Question: ## TL;DR
I have <URL> installed on Windows Server R2 64-bit machine with 8 GB of RAM. By default, JVM seems to be using ~256 MB of memory. Since I have some pretty big files for indexing with it, sometimes I get Java heap space OutOfMemoryError.
How should I increase the memory size available to Solr?
## More details
Most of the <URL>.
Few things I tried:
- '/Bitnami/solr-4.5.0-0/scripts/setenv.bat''set JAVA_OPTS="%JAVA_OPTS% -XX:MaxPermSize=1024m -Xms1024 -Xmx1024m"'- '/Bitnami/solr-4.5.0-0/scripts/serviceinstall.bat''JvmOptions'<URL>- '/Bitnami/solr-4.5.0-0/serviceinstall.bat REMOVE''serviceinstall.bat INSTALL'
Below is Solr's Dashboard screenshot.

Any idea?
## Update 1
There's a 'serviceinstall.bat' file in '/Bitnami/solr-4.5.0-0/apache-solr/scripts/' which contains Jvm options which I tried modifying but failed to get the expected result. Here's that line from the file (added line breaks for better display):
'''
"D:\BitNami\solr-4.5.0-0/apache-solr\scripts\prunsrv.exe" //IS//solrJetty
--DisplayName="solrJetty"
--Install="D:\BitNami\solr-4.5.0-0/apache-solr\scripts\prunsrv.exe"
--LogPath="D:\BitNami\solr-4.5.0-0/apache-solr\logs"
--LogLevel=Debug
--StdOutput=auto
--StdError=auto
--StartMode=Java
--StopMode=Java
--Jvm=auto
++JvmOptions=-DSTOP.PORT=8079
++JvmOptions=-DSTOP.KEY=s3crEt
++JvmOptions=-Djetty.home="D:\BitNami\solr-4.5.0-0/apache-solr"
++JvmOptions=-Dsolr.solr.home="D:\BitNami\solr-4.5.0-0/apache-solr/solr"
--Jvm=auto
++JvmOptions=-Djetty.logs="D:\BitNami\solr-4.5.0-0/apache-solr\logs"
--JavaHome="D:\BitNami\solr-4.5.0-0\java"
++JvmOptions=-XX:MaxPermSize=128M
--Classpath="D:\BitNami\solr-4.5.0-0/apache-solr\lib\*";"D:\BitNami\solr-4.5.0-0/apache-solr\start.jar"
--StartClass=org.eclipse.jetty.start.Main
++StartParams="D:\BitNami\solr-4.5.0-0/apache-solr\etc\jetty.xml"
--StopClass=org.eclipse.jetty.start.Main
++StopParams=--stop
++StopParams=-DSTOP.PORT=8079
++StopParams=-DSTOP.KEY=s3crEt
'''
Does anyone know where to put additional JvmOptions (Xmx, Xms...) and what the syntax should be?
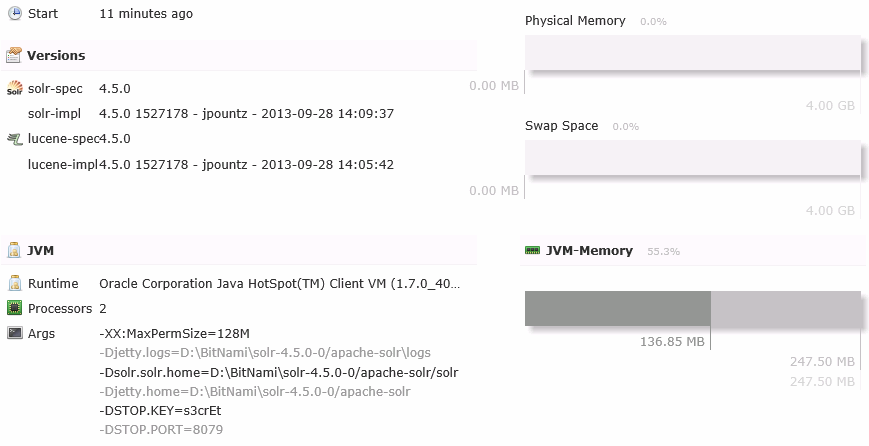
Answer: After some more research, I've managed to increase the heap size, by modifying '/Bitnami/solr-4.5.0-0/apache-solr/scripts/serviceinstall.bat' script according to @rchukh's comment.
I've tried modifying that file before, but the Solr service needs to be reinstalled after any change there. The problem was that I tried to reinstall it using the '/Bitnami/solr-4.5.0-0/serviceinstall.bat'. That batch script should be running all other 'serviceinstall.bat' scripts in all subfolders, however it doesn't run the one that I needed.
So, here's how my '/Bitnami/solr-4.5.0-0/apache-solr/scripts/serviceinstall.bat' script looks now (longer lines broken for readability):
'''
@echo off
rem -- Check if argument is INSTALL or REMOVE
if not ""%1"" == ""INSTALL"" goto remove
"D:\BitNami\solr-4.5.0-0/apache-solr\scripts\prunsrv.exe" //IS//solrJetty
--DisplayName="solrJetty"
--Install="D:\BitNami\solr-4.5.0-0/apache-solr\scripts\prunsrv.exe"
--LogPath="D:\BitNami\solr-4.5.0-0/apache-solr\logs"
--LogLevel=Debug
--StdOutput=auto
--StdError=auto
--StartMode=Java
--StopMode=Java
--Jvm=auto
++JvmOptions=-DSTOP.PORT=8079
++JvmOptions=-DSTOP.KEY=s3crEt
++JvmOptions=-Djetty.home="D:\BitNami\solr-4.5.0-0/apache-solr"
++JvmOptions=-Dsolr.solr.home="D:\BitNami\solr-4.5.0-0/apache-solr/solr"
--Jvm=auto
++JvmOptions=-Djetty.logs="D:\BitNami\solr-4.5.0-0/apache-solr\logs"
--JavaHome="D:\BitNami\solr-4.5.0-0\java"
++JvmOptions=-XX:MaxPermSize=256M
++JvmOptions=-Xms1024M
++JvmOptions=-Xmx1024M
--Classpath="D:\BitNami\solr-4.5.0-0/apache-solr\lib\*";
"D:\BitNami\solr-4.5.0-0/apache-solr\start.jar"
--StartClass=org.eclipse.jetty.start.Main
++StartParams="D:\BitNami\solr-4.5.0-0/apache-solr\etc\jetty.xml"
--StopClass=org.eclipse.jetty.start.Main
++StopParams=--stop
++StopParams=-DSTOP.PORT=8079
++StopParams=-DSTOP.KEY=s3crEt
net start solrJetty >NUL
goto end
:remove
rem -- STOP SERVICE BEFORE REMOVING
net stop solrJetty >NUL
sc delete solrJetty
:end
exit
'''
After that script is modified, you need to reinstall the service by running it twice (to remove and install):
'''
D:/Bitnami/solr-4.5.0-0/apache-solr/scripts/serviceinstall.bat REMOVE
D:/Bitnami/solr-4.5.0-0/apache-solr/scripts/serviceinstall.bat INSTALL
'''